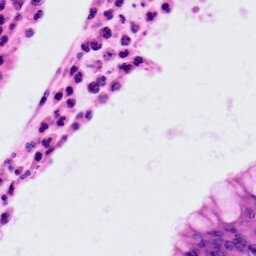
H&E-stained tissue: Colon